【题型】填空题　【知识点】解析几何　【难度】easy
已知抛物线 $y^2 = 16x$，的焦点为 $F$，$P$ 点在抛物线上，$Q$ 点在圆 $C: (x - 6)^2 + (y - 2)^2 = 4$ 上，则 $|PQ| + |PF|$ 的最小值为\_\_\_\_\_\_\_\_.
【解答】

\noindent \textbf{【答案】} $8$

\vspace{0.2cm}
\noindent \textbf{【分析】} 利用抛物线定义，将抛物线上的点到焦点的距离转化为点到准线的距离，再根据三点共线求最小距离.

\vspace{0.2cm}
\noindent \textbf{【详解】} 如图，过点$P$向准线作垂线，垂足为$A$，则$|PF|=|PA|$，
当$CP$垂直于抛物线的准线时，$|CP|+|PA|$最小，
此时线段$CP$与圆$C$的交点为$Q$，因为准线方程为$x=-4$，$C(6,2)$，
半径为$2$，所以$|PQ|+|PF|$的最小值为$|AQ|=|CA|-2=10-2=8$.

故答案为：$\boldsymbol{8}$.

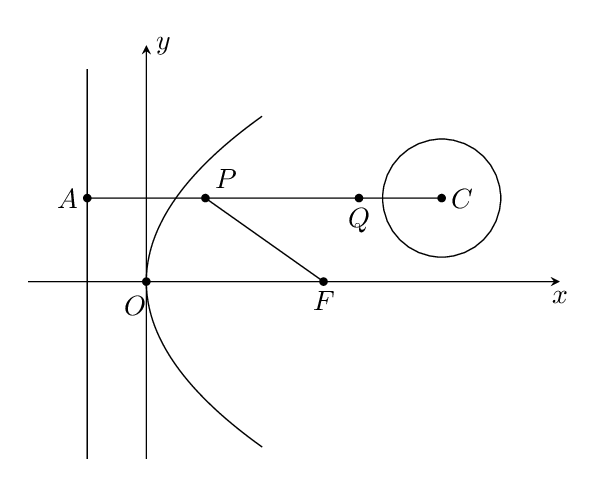